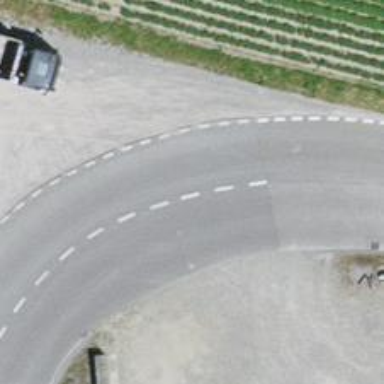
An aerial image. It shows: Unclassified road with asphalt surface.